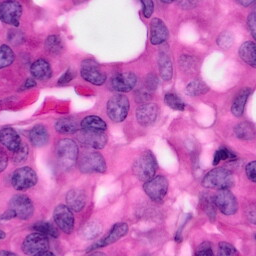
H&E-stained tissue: Pancreatic